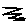
Label: zigzag